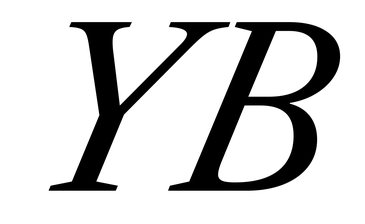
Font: LibreCaslonText-Italic_Italic